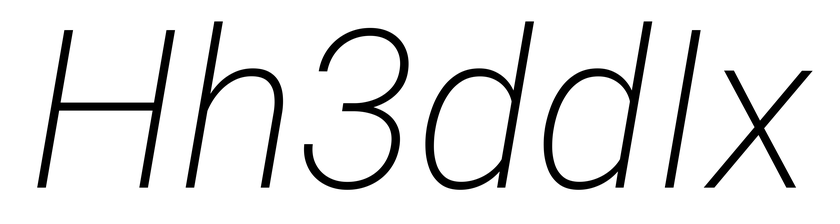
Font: Roboto-Italic_ExtraLight_Italic